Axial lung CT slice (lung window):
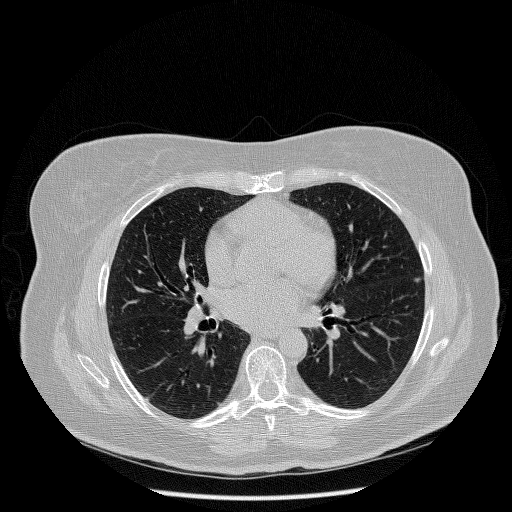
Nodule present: no